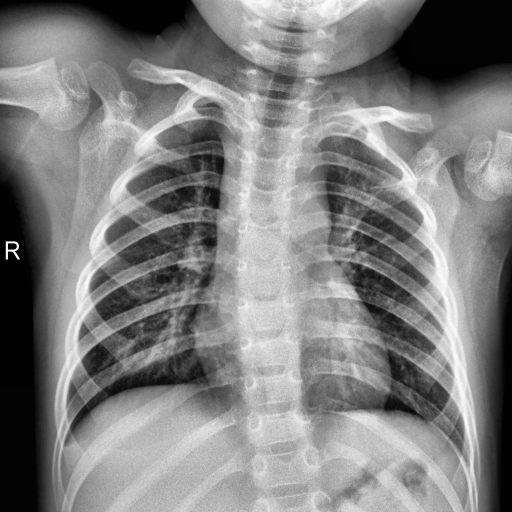
Finding: NORMAL